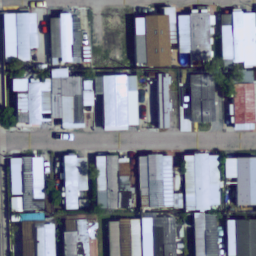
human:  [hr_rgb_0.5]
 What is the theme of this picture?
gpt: mobile home park

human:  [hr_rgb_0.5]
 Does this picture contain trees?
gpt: yes

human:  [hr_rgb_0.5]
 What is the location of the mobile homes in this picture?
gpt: up and bottom